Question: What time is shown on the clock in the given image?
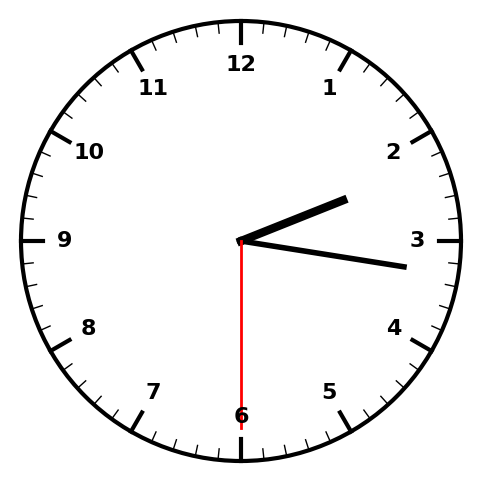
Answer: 02:16:30